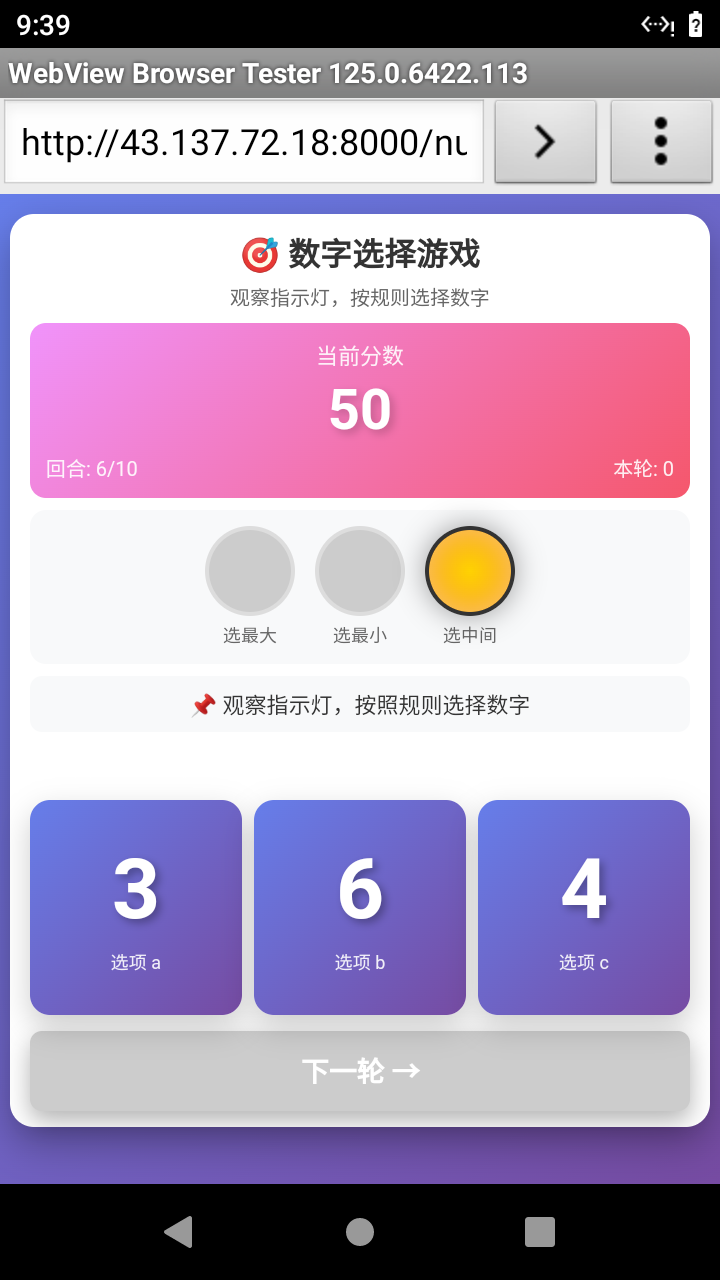

Select the correct number based on the traffic light color.
Answer: 2